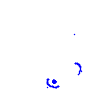
Particle: kaon